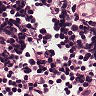
Metastatic tissue present: no